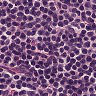
Metastatic tissue present: no